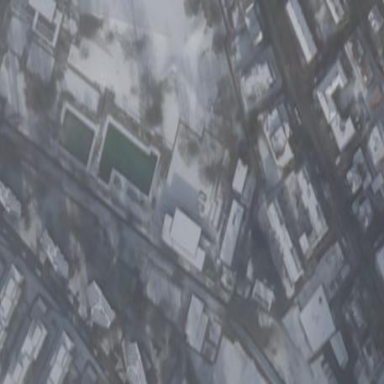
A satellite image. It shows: Sports centre dedicated to swimming activities.